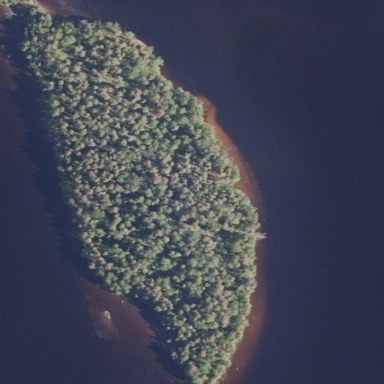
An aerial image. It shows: Islet covered with woodland.